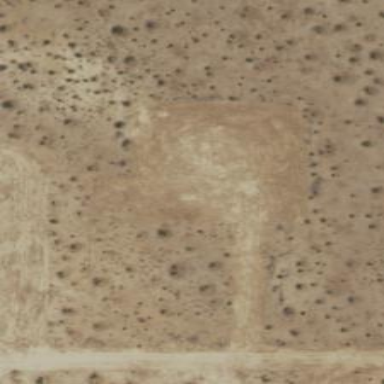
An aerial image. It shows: Helipad with dirt surface at the airport.